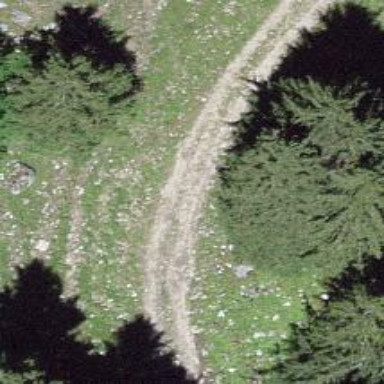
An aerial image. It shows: Grassy track with grade5 tracktype.